This plot shows a bearing's acceleration signal over time (raw waveform). Classify the bearing condition as one of: normal, inner_race, outer_race, ball.
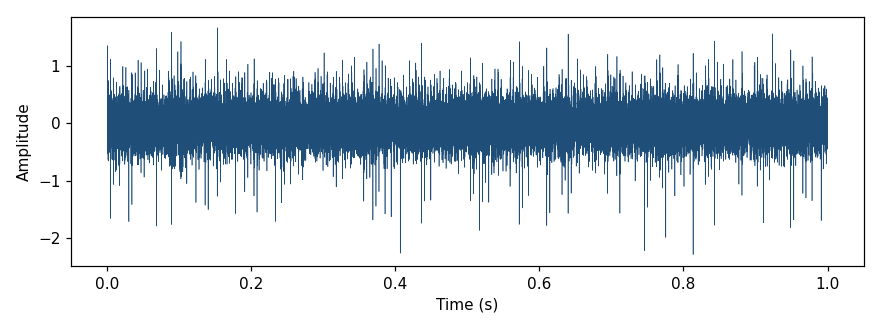
Answer: outer_race